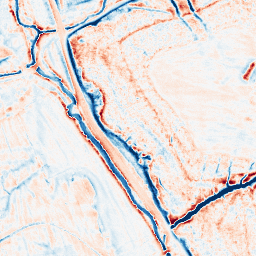
Category: edge_preserving
Decomposition family: anisotropic_diffusion
Decomposition parameters: iterations: 50
kappa: 30
gamma: 0.1
Upsampling method: quartic
Upsampling parameters: scale: 4
Upsampling scale: 4